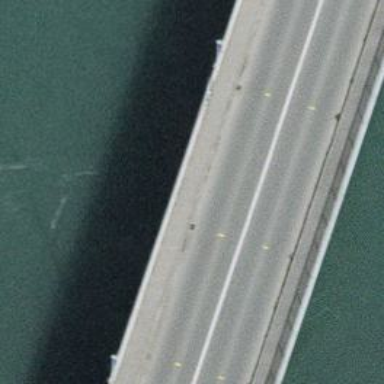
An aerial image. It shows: Sidewalk bridge with ford crossing.